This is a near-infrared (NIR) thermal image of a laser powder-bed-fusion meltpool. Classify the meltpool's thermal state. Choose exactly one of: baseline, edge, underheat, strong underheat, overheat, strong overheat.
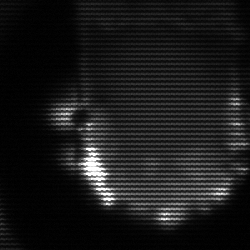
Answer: baseline